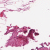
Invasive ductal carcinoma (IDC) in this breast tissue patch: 0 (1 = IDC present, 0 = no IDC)